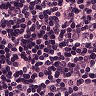
Metastatic tissue present: yes